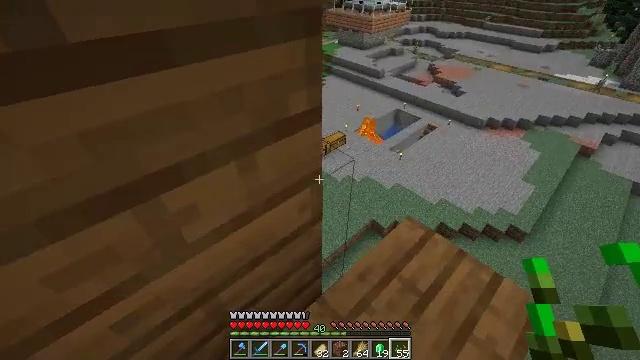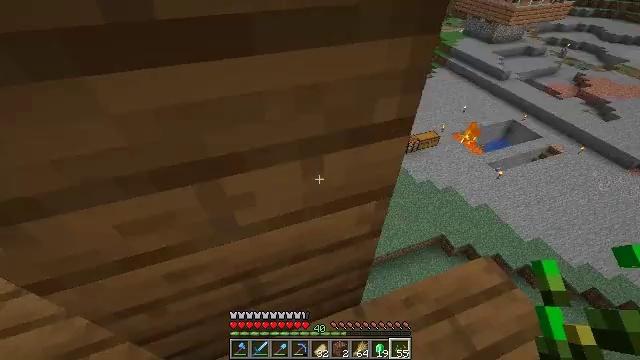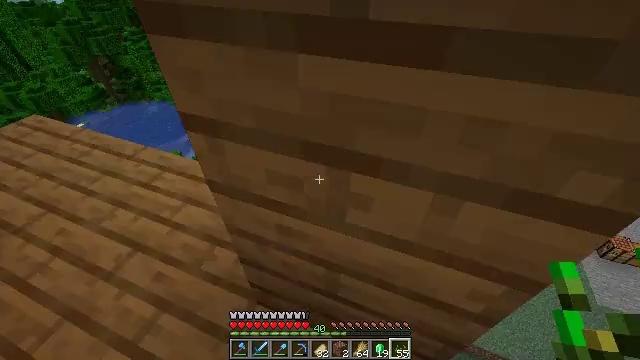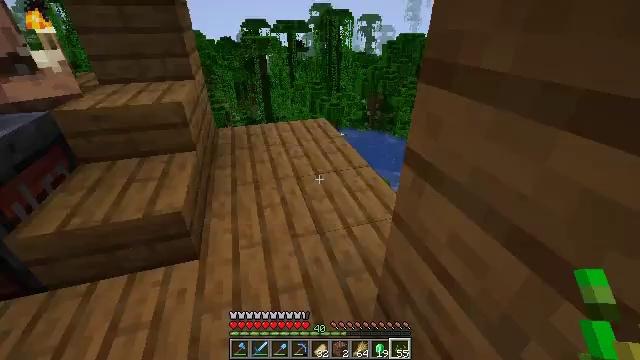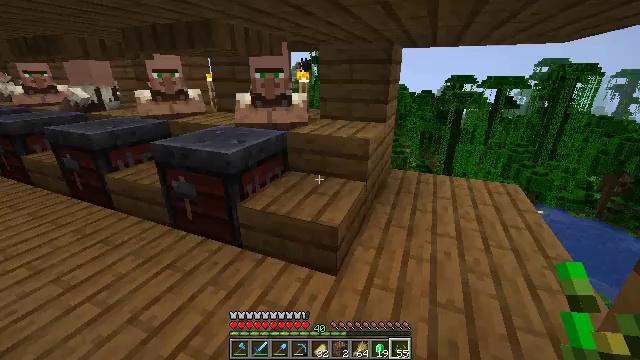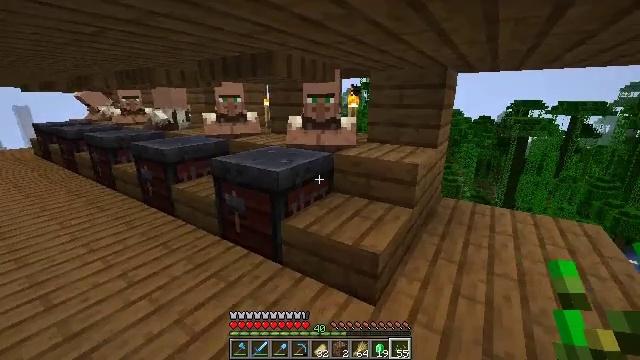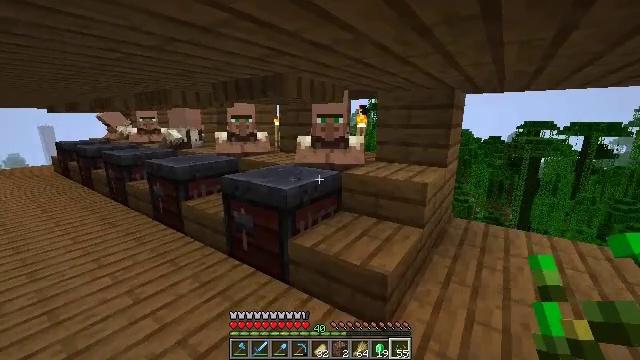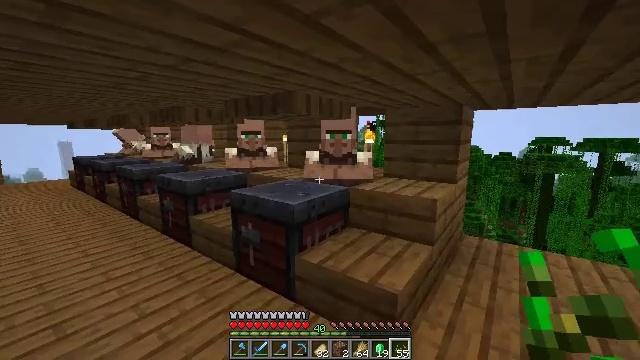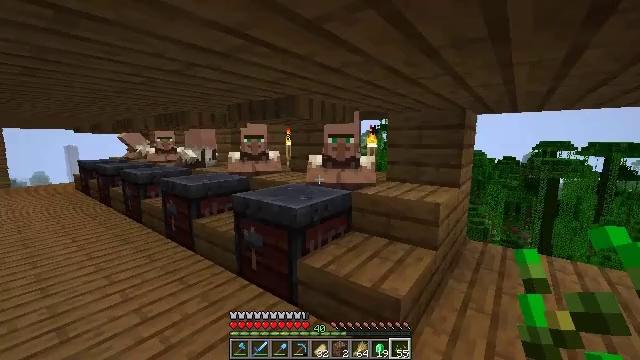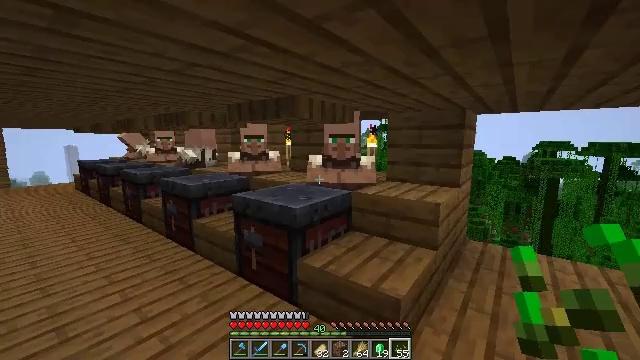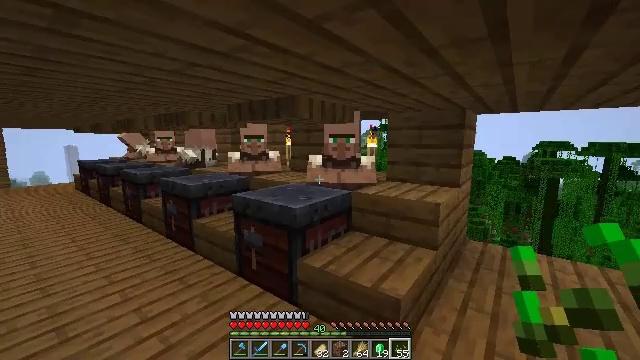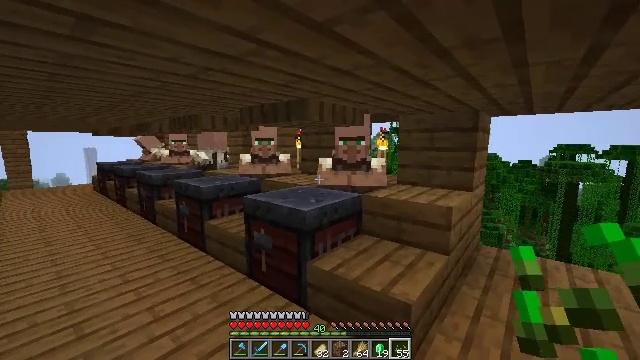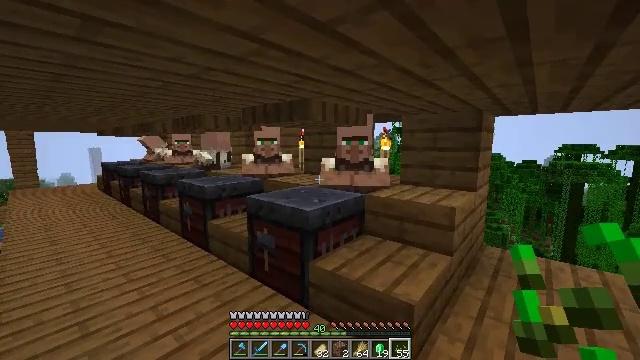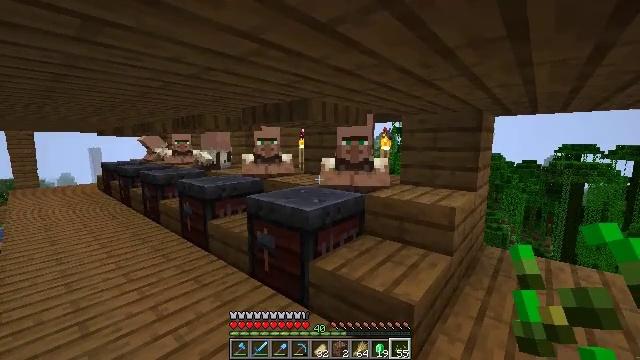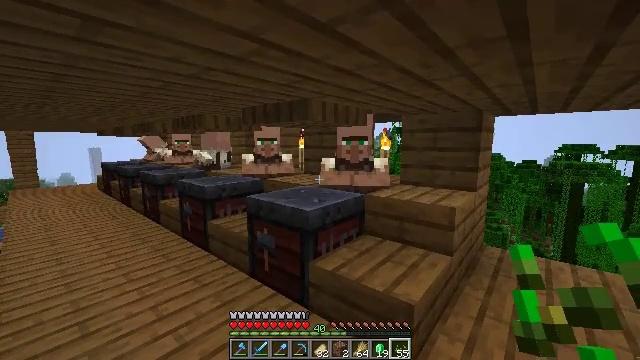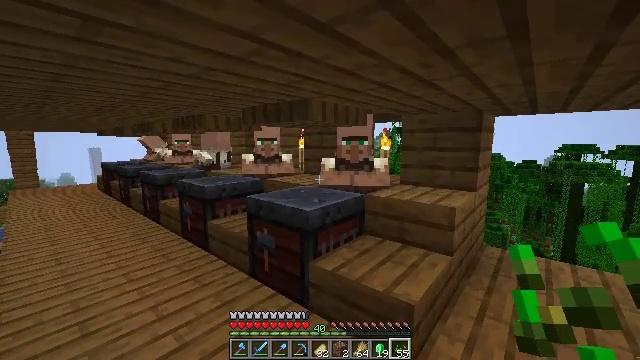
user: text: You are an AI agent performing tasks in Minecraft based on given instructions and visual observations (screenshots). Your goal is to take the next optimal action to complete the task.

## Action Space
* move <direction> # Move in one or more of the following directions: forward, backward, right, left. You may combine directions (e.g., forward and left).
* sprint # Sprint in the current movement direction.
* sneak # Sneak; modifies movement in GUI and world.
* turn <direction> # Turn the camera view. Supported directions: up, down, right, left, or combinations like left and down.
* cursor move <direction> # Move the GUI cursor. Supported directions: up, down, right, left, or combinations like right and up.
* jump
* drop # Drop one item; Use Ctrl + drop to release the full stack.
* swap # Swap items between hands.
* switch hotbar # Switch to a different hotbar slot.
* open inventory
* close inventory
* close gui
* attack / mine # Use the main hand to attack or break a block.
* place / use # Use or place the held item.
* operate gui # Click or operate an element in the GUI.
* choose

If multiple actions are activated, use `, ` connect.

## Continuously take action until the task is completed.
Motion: motion action
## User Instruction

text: Craft a diamond hoe.
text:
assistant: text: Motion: turn left and down
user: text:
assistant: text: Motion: turn left and up
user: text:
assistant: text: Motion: turn left and up
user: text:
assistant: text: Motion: turn left and up
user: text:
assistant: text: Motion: turn left and up
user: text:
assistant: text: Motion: turn left and up
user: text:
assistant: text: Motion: turn left and up
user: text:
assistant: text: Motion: no_op
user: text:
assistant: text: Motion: no_op
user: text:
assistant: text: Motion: no_op
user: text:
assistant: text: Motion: turn left
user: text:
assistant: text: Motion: no_op
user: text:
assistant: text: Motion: no_op
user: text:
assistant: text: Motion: no_op
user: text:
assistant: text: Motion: no_op
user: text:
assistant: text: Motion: no_op
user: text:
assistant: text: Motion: no_op
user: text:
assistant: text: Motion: no_op
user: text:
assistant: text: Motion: turn right and down
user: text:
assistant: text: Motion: turn right and down
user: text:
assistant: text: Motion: turn right and down
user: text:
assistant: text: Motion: turn right and down
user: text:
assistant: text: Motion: turn right and down
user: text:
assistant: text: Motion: turn right
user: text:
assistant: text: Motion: no_op
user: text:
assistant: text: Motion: no_op
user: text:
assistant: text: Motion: no_op
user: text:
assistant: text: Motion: no_op
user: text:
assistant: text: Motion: turn right
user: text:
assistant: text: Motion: turn right